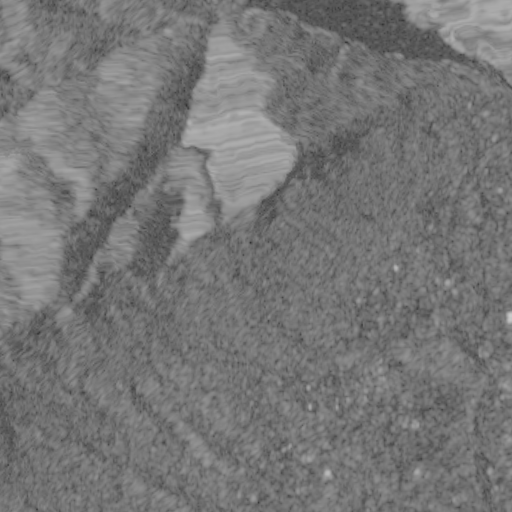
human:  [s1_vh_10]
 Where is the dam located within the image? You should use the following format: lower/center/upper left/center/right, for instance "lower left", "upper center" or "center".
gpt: The dam is located in the upper right of the image.
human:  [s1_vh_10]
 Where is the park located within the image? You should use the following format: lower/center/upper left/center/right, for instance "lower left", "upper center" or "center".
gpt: The park is located in the lower right of the image.
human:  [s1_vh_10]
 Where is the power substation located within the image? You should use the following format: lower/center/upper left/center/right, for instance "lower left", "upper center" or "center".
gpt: The power substation is located in the lower right of the image.
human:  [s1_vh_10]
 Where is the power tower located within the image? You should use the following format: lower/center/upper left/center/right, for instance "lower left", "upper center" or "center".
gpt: The power tower is located in the lower right of the image.
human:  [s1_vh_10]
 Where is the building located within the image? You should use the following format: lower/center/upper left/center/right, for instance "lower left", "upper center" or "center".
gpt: There is no building in the image.

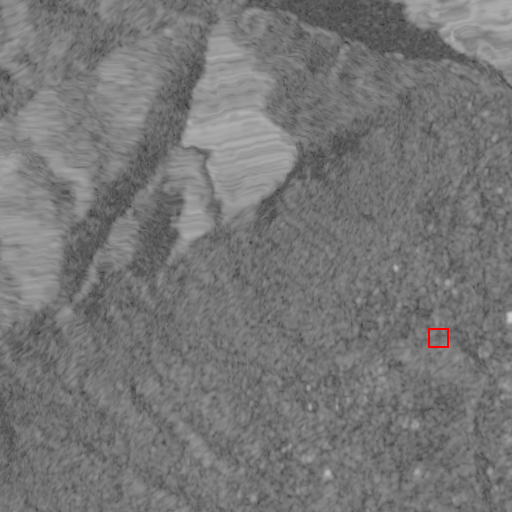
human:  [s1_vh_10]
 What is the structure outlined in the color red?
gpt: The structure outlined in red is a park.
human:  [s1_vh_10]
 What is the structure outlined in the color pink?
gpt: There is no pink outline.